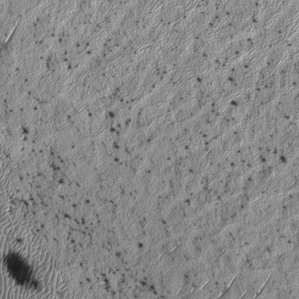
Label: frost